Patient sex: M
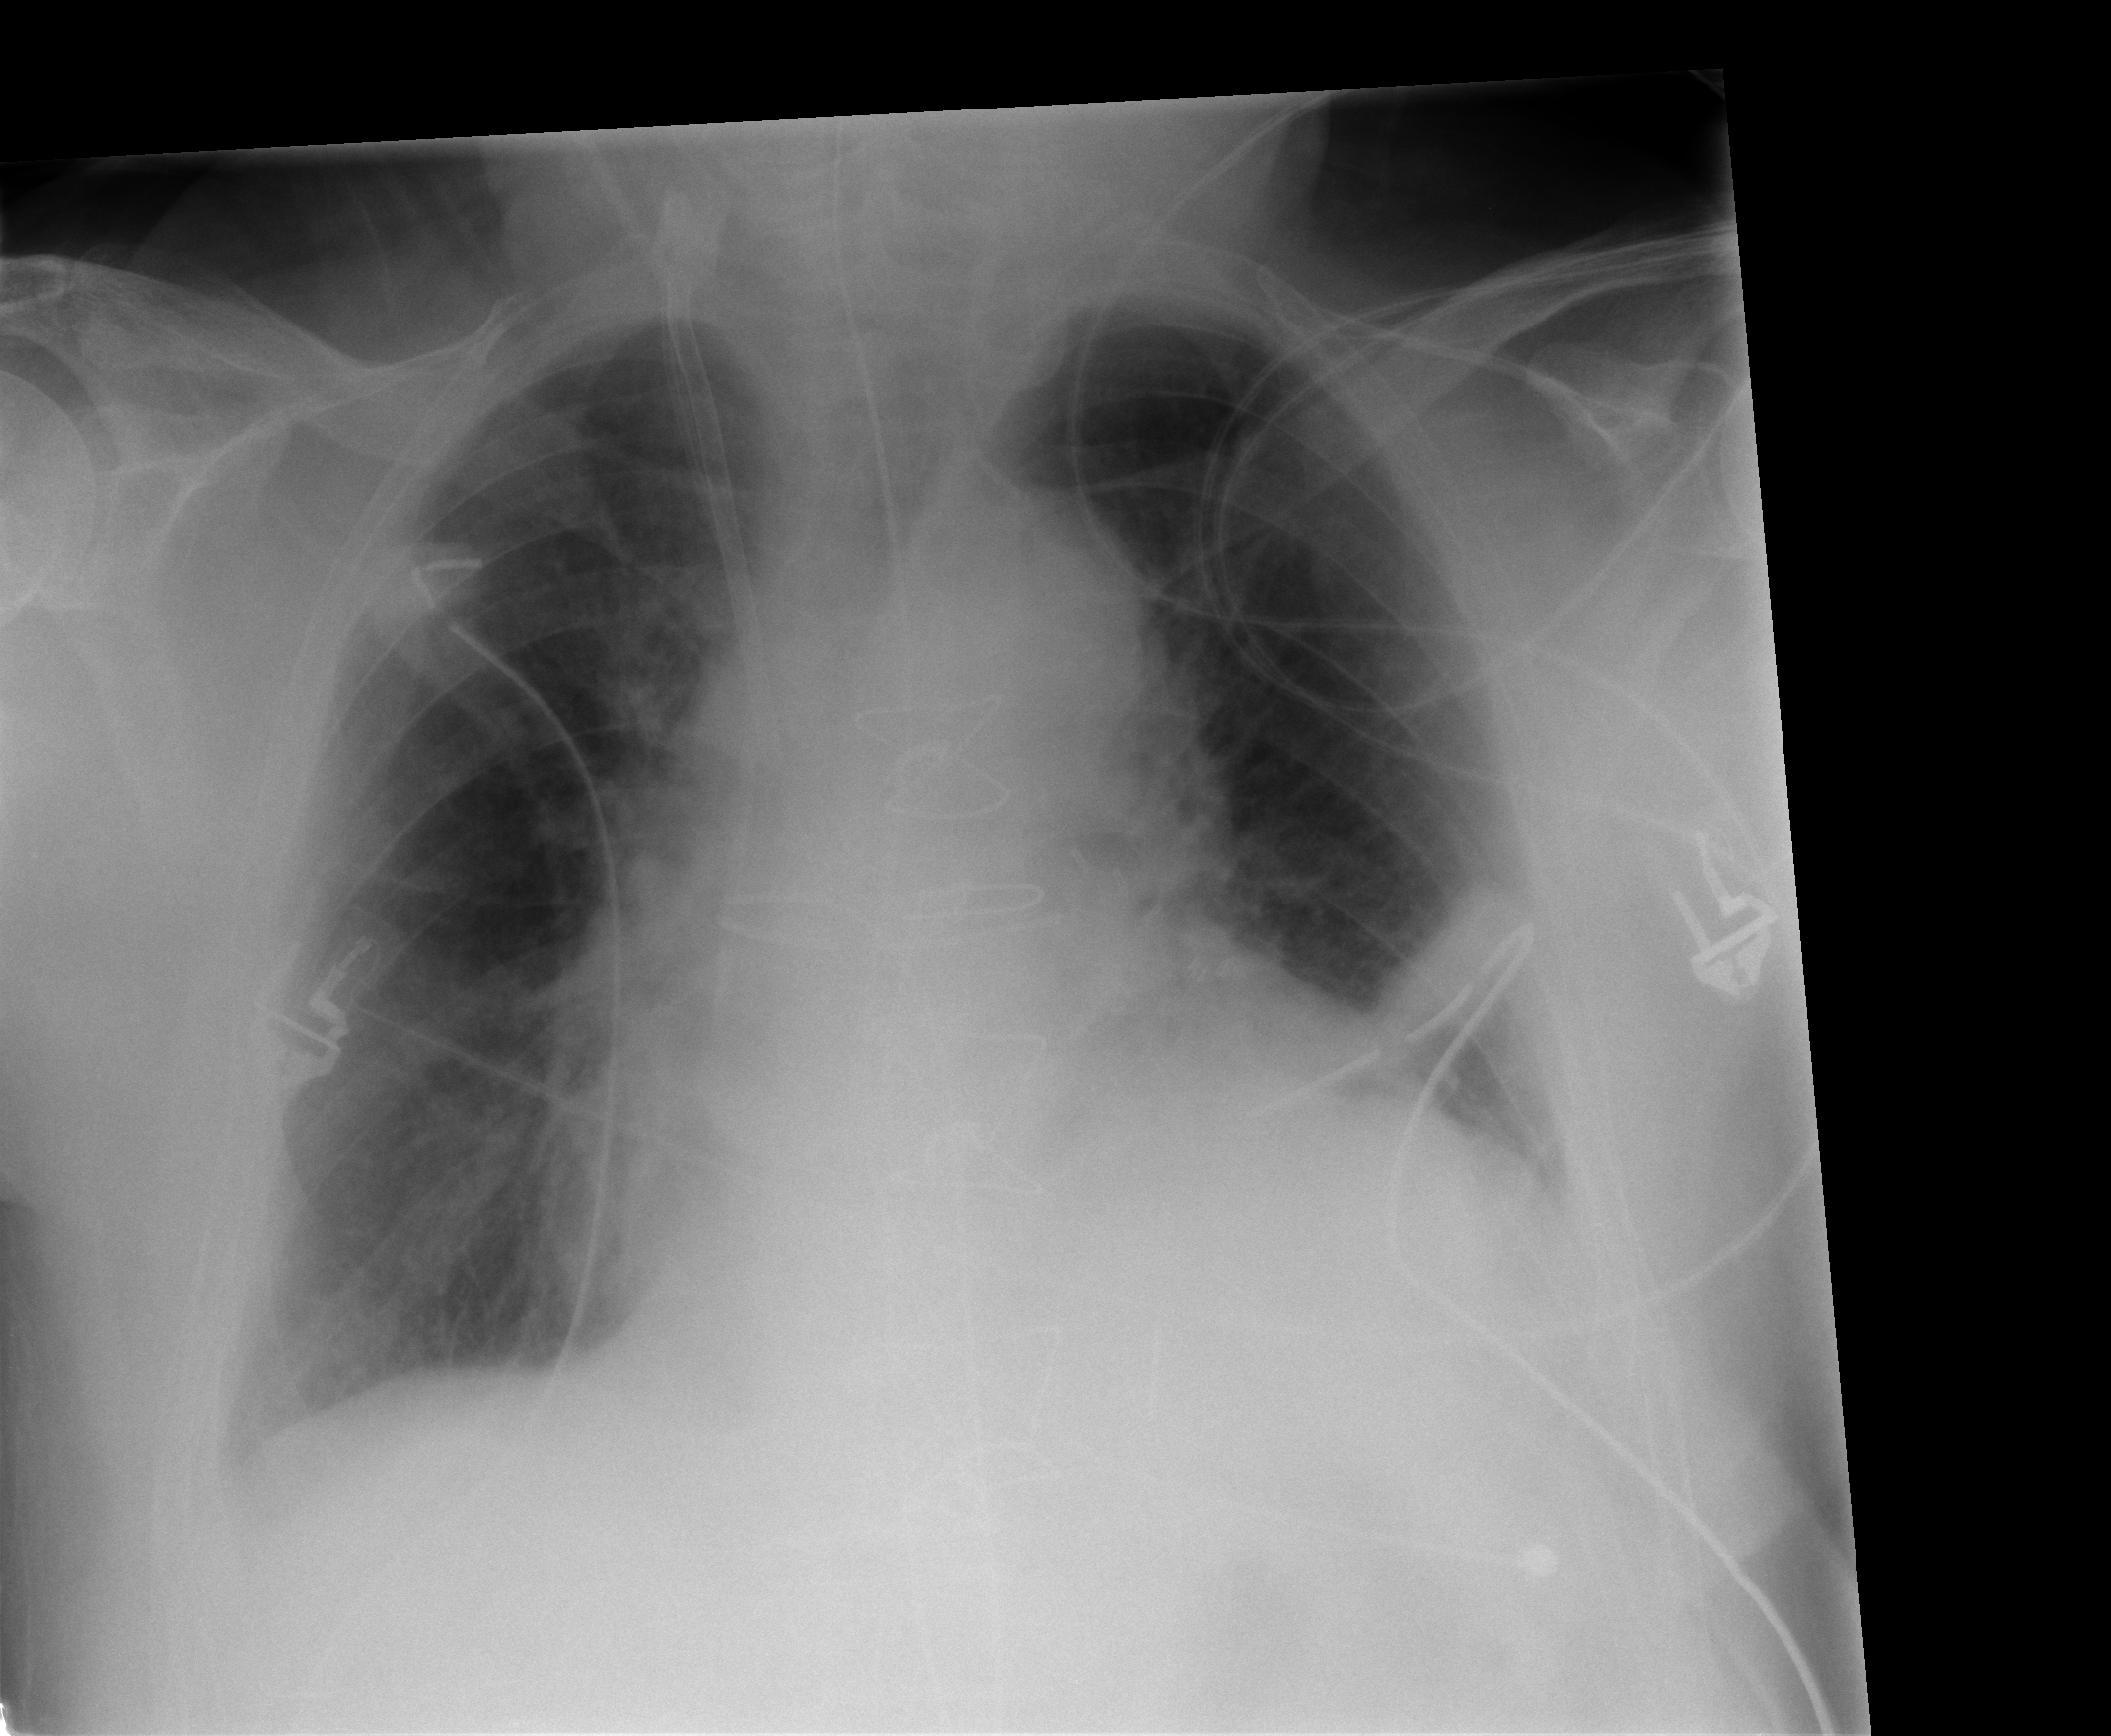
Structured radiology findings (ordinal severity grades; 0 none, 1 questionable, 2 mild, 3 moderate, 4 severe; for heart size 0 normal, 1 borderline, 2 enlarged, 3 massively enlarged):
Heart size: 0
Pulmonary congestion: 0
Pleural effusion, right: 1
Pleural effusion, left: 1
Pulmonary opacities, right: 0
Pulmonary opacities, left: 0
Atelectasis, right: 2
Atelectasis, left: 2